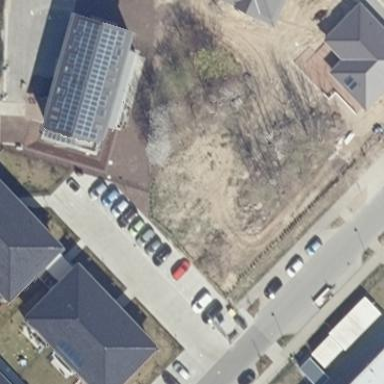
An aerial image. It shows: Street side parking area.